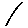
Label: line